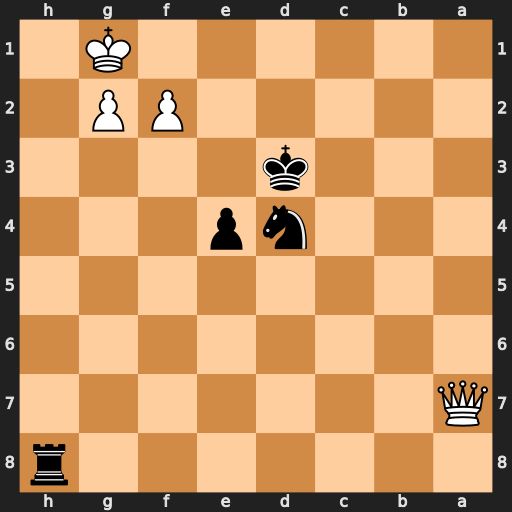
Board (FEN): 7r/Q7/8/8/3np3/3k4/5PP1/6K1
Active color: b
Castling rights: -
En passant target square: -
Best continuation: Ne2+ Kf1 Rh1#